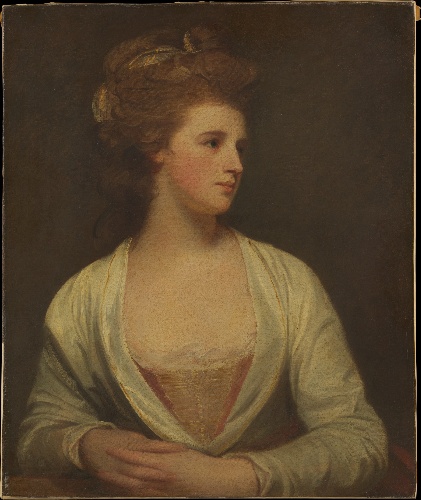
Title: Portrait of a Woman, Said to Be Emily Bertie Pott (died 1782)
Artist: George Romney
Artist bio: British, Beckside, Lancashire 1734–1802 Kendal, Cumbria
Date: 1781
Object type: Painting
Classification: Paintings
Medium: Oil on canvas
Dimensions: 29 3/4 x 24 7/8 in. (75.6 x 63.2 cm)
Department: European Paintings
Credit line: Gift of Jessie Woolworth Donahue, 1958
Accession year: 1958
Repository: Metropolitan Museum of Art, New York, NY
Tags: Portraits|Women